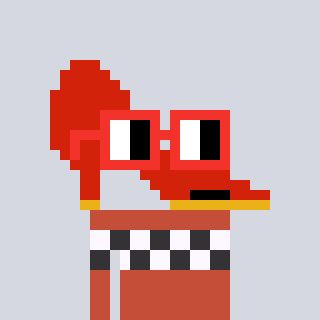
a pixel art character with square red glasses, a highheel-shaped head and a rust-colored body on a cool background